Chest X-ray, AP view. Patient: 49 years old, sex F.
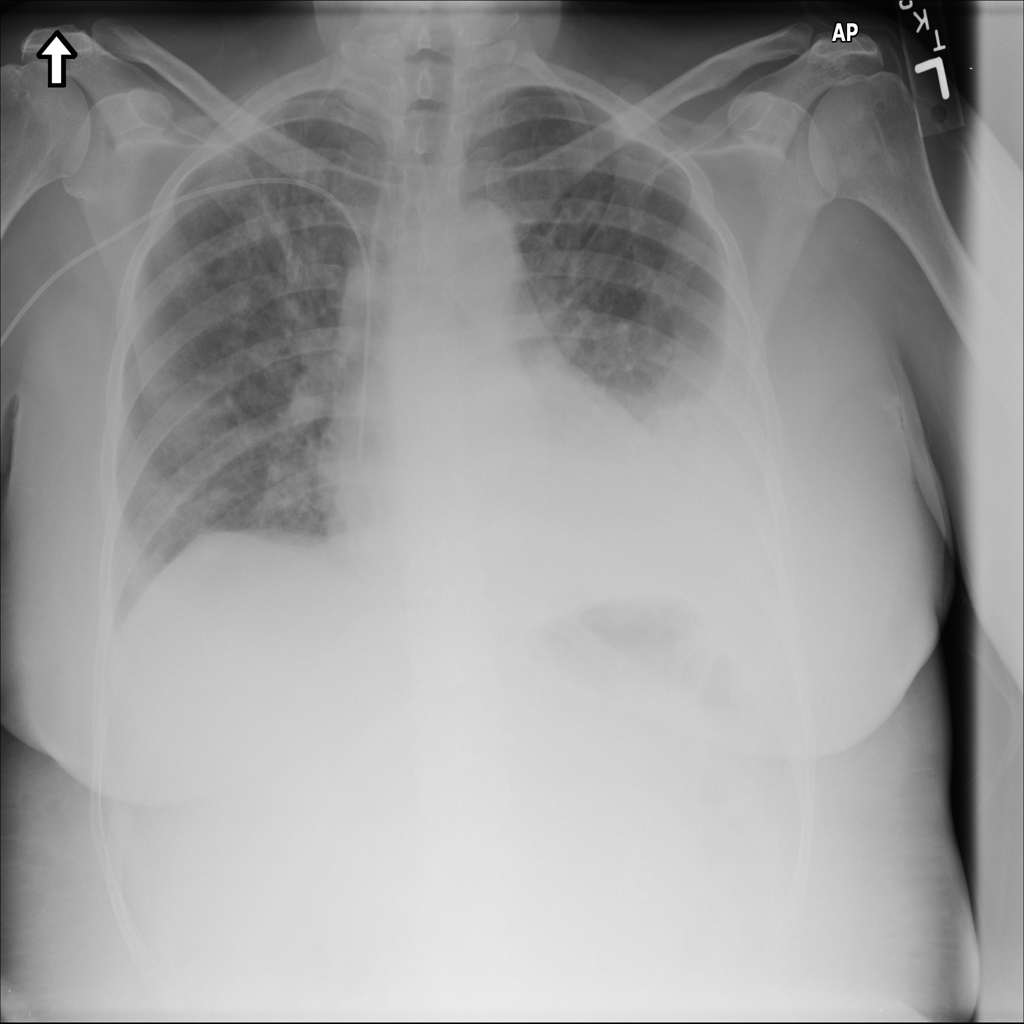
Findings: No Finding